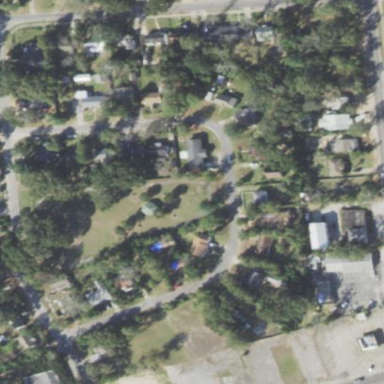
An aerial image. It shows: This residential area consists of single-family homes.